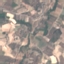
Land use / land cover: PermanentCrop